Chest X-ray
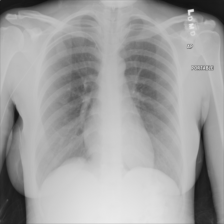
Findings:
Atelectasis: negative
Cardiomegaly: negative
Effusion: negative
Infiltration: negative
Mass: negative
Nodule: negative
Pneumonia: negative
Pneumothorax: negative
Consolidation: negative
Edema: negative
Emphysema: negative
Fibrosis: negative
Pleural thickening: negative
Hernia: negative